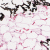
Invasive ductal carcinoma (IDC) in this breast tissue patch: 0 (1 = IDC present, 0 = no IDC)